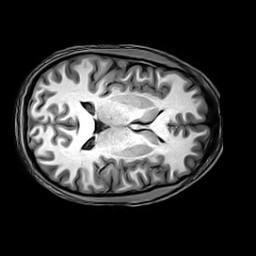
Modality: T1w
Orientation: axial
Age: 32
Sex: male